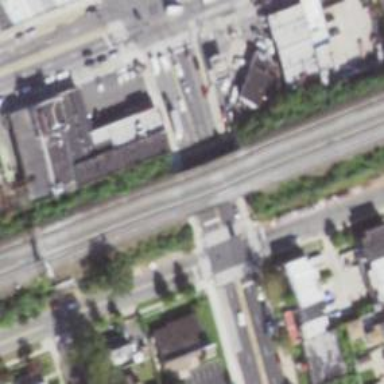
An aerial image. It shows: Railway bridge with electrified rail tracks.